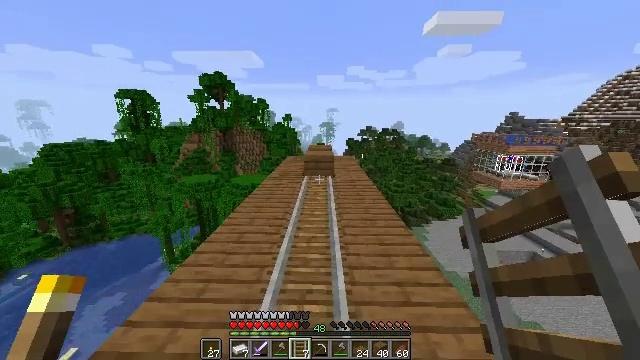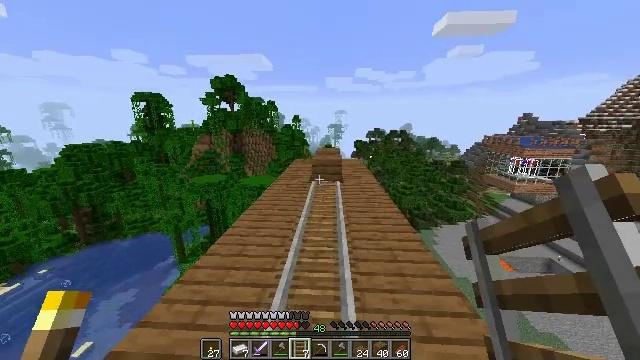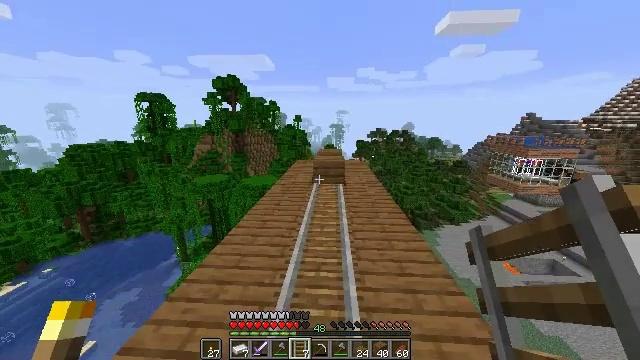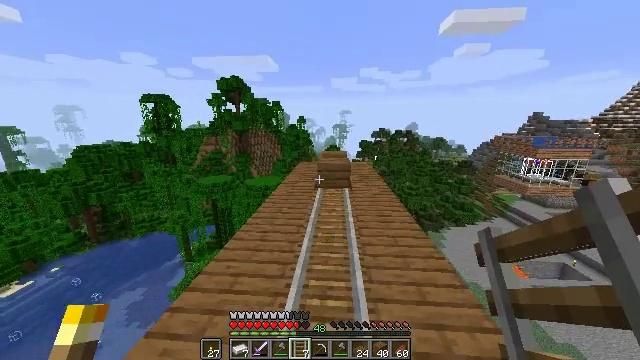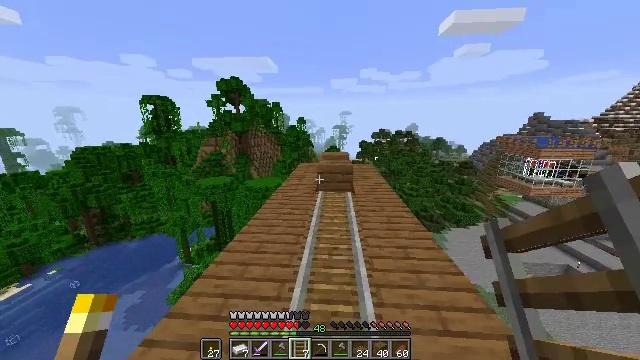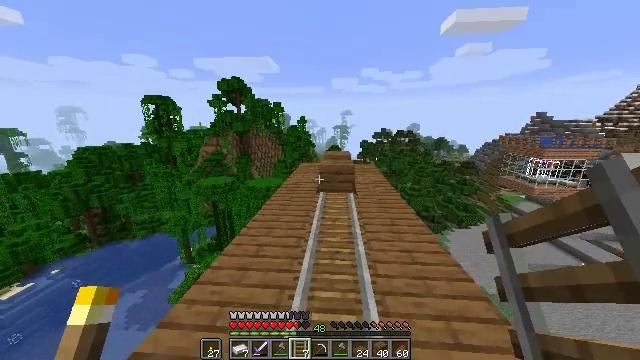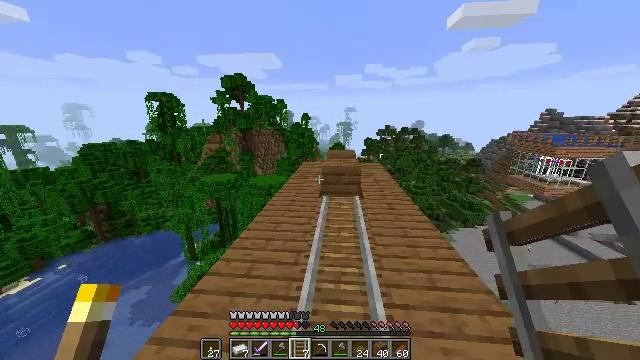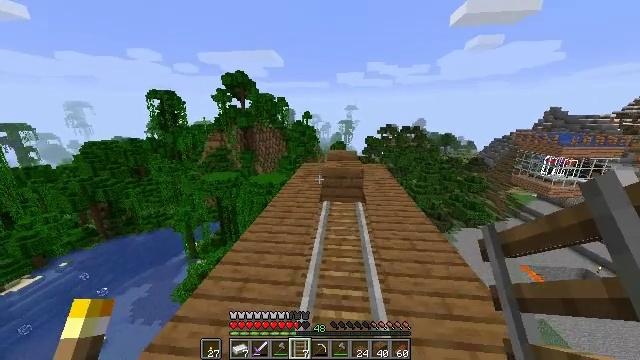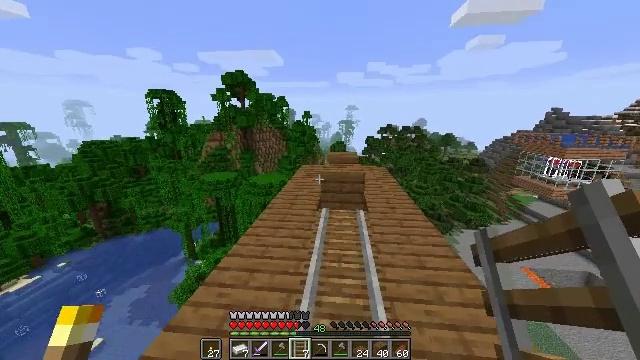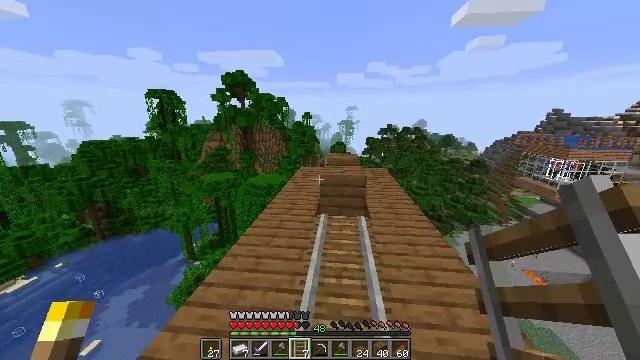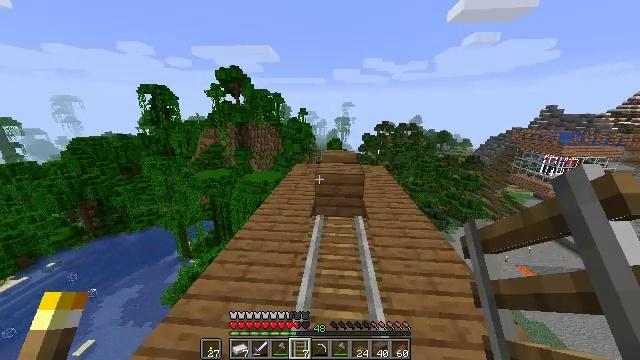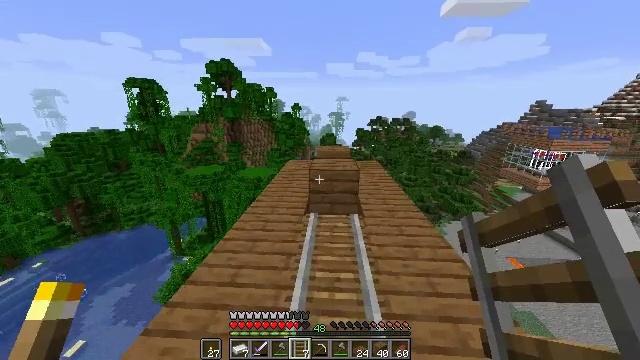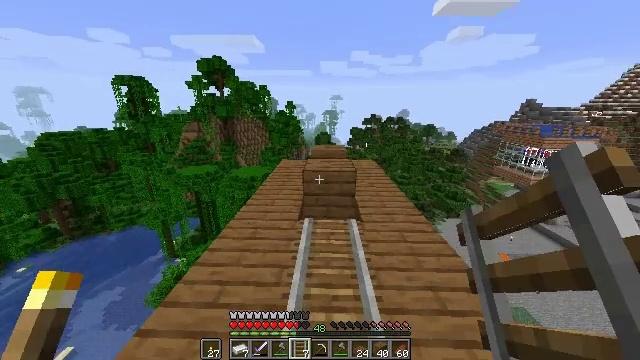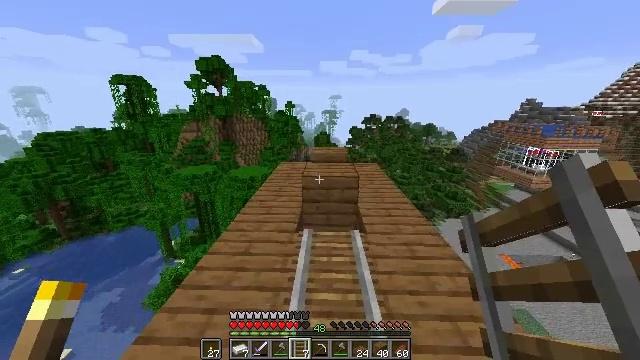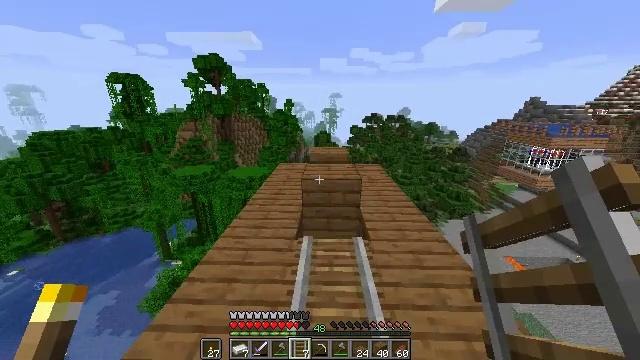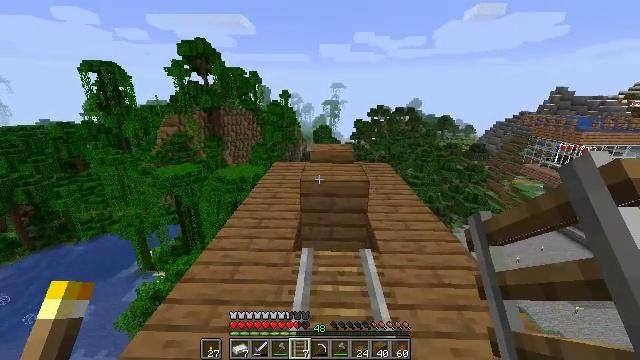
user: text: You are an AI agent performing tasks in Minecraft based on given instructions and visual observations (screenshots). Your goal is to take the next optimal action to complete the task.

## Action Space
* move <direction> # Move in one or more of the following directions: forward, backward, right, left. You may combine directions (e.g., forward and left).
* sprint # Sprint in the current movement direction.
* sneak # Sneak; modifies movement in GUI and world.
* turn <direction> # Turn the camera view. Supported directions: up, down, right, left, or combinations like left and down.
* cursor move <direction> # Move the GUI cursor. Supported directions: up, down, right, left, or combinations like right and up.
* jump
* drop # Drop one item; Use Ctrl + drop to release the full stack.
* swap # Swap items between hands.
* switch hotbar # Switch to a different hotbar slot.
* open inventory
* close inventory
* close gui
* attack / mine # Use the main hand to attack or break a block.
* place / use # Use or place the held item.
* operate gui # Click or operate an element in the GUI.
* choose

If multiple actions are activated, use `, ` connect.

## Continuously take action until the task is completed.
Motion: motion action
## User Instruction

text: Break the spruce slab from a structure.
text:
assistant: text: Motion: move forward, turn left
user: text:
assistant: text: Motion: move forward, sprint
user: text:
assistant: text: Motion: move forward, sprint
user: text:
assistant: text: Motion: move forward, sprint
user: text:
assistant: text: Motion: move forward, sprint
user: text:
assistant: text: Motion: move forward, sprint
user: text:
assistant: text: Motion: move forward, sprint
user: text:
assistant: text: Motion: move forward, sprint
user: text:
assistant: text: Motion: move forward, sprint
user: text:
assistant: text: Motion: move forward, turn right and down
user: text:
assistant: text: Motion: move forward, turn right and down
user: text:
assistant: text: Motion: move forward, turn right
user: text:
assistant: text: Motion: no_op
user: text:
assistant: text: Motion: no_op
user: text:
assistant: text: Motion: no_op
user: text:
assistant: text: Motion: no_op
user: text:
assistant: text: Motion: no_op
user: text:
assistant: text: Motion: no_op
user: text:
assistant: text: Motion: no_op
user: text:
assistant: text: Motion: no_op
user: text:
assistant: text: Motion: no_op
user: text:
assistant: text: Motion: no_op
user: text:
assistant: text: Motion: no_op
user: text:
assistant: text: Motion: no_op
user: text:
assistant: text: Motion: no_op
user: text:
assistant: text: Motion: turn right and down
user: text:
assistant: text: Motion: move forward, turn right and down
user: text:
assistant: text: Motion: move forward
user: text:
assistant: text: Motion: move forward
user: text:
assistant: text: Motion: move forward